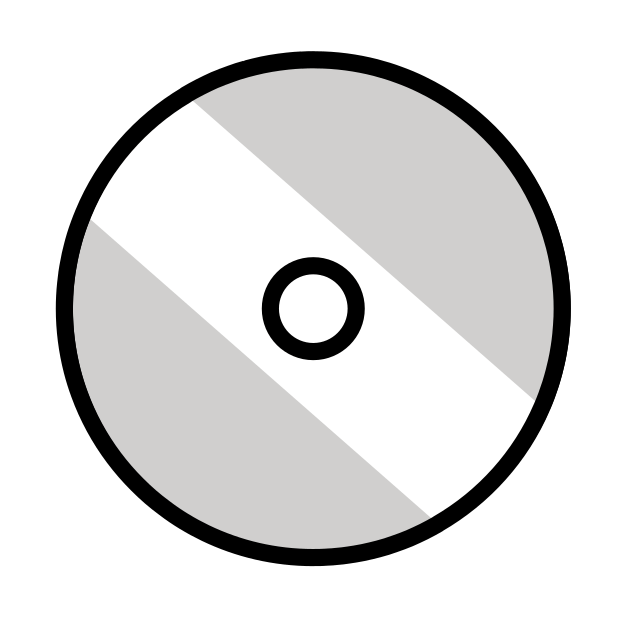
optical disk